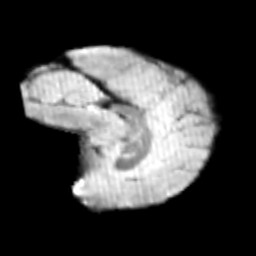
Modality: T2w
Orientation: sagittal
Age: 10
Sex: male
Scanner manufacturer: siemens
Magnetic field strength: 3 T
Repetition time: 3.8 s
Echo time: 0.07 s